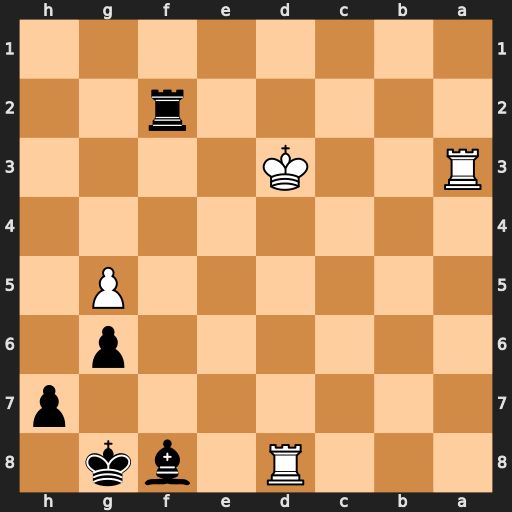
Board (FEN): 3R1bk1/7p/6p1/6P1/8/R2K4/5r2/8
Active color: b
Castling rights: -
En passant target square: -
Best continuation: Rf3+ Ke2 Rxa3